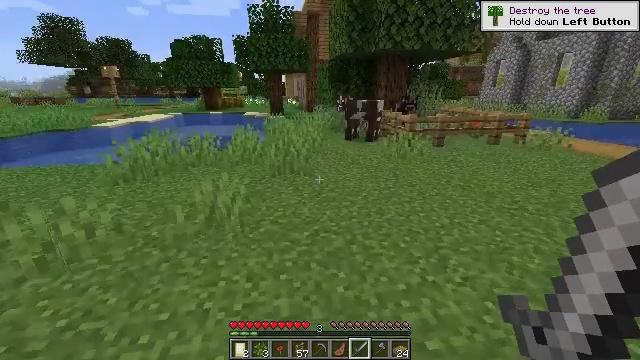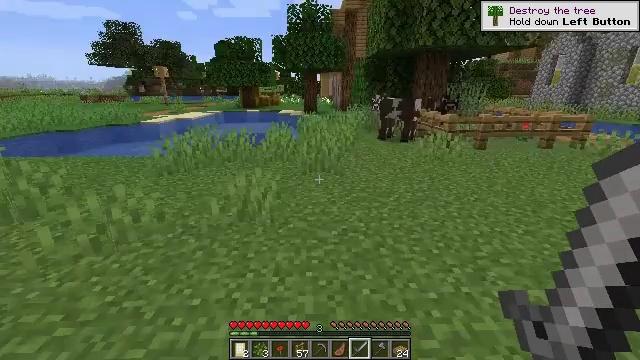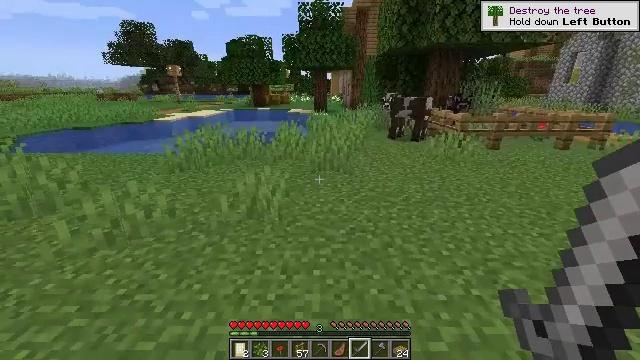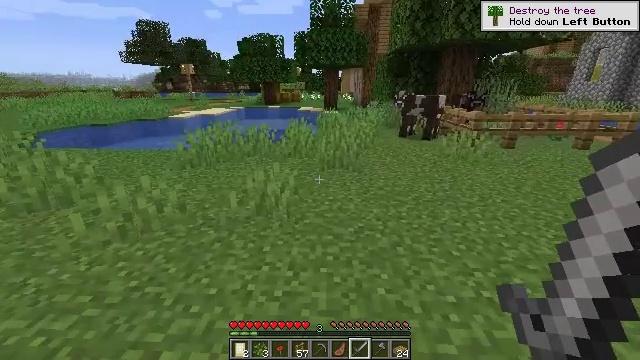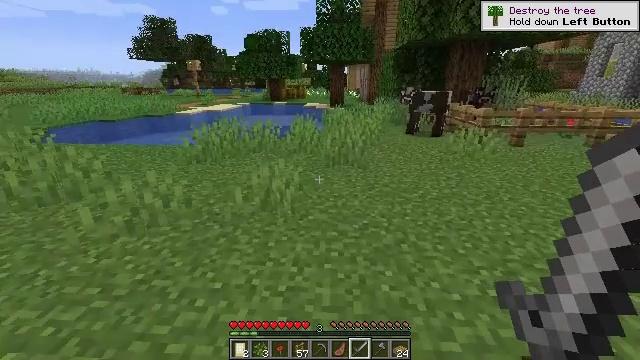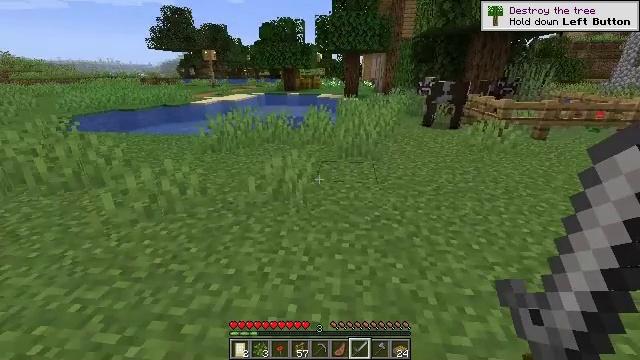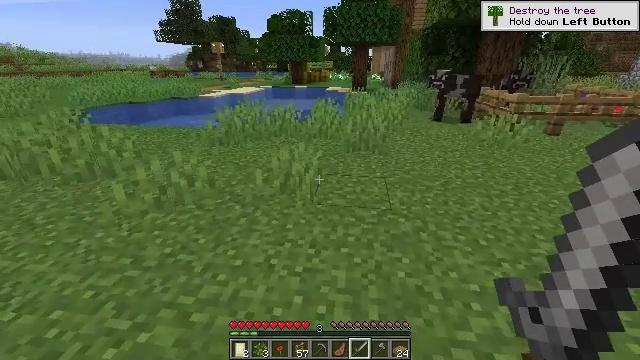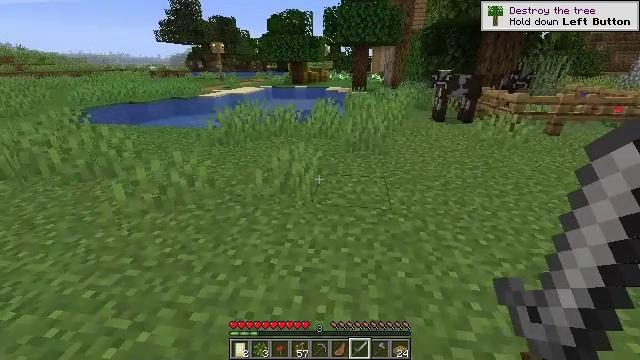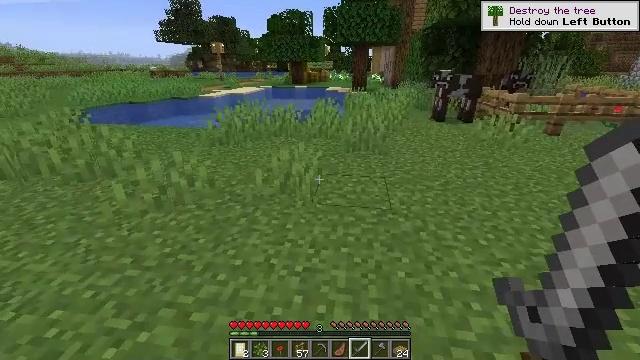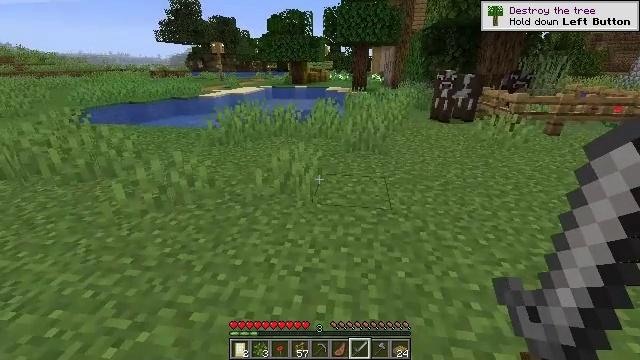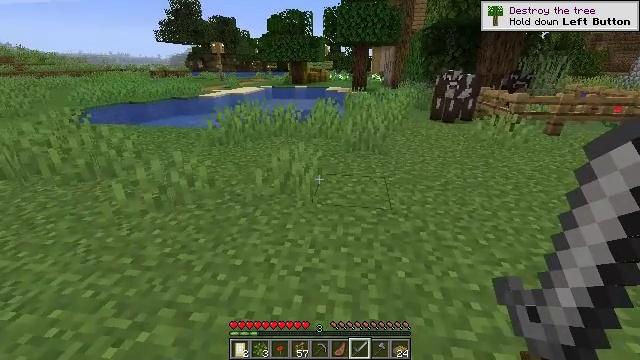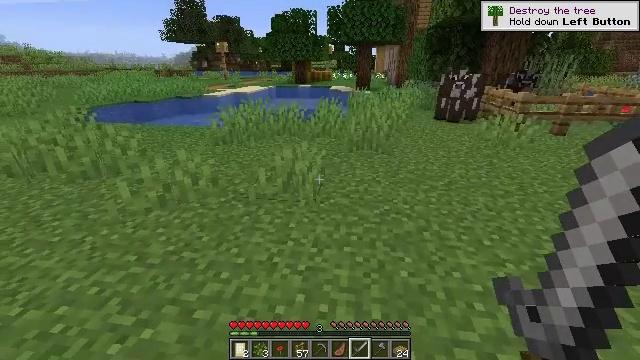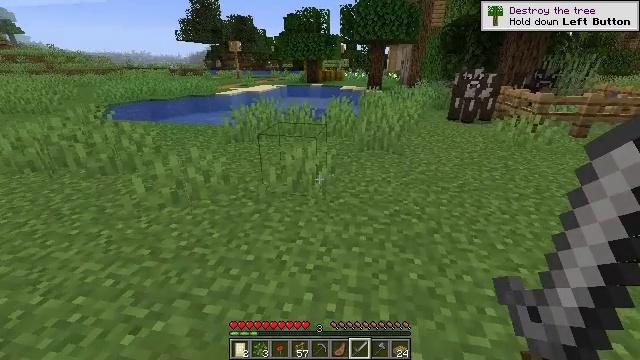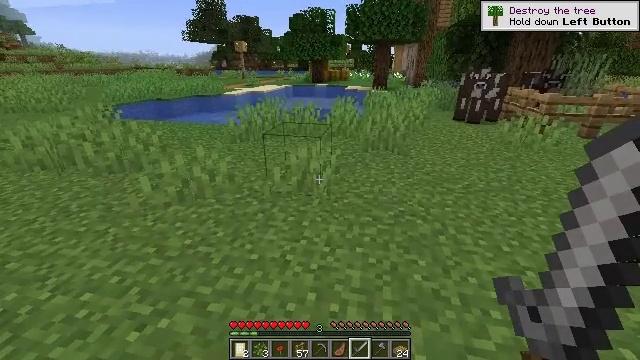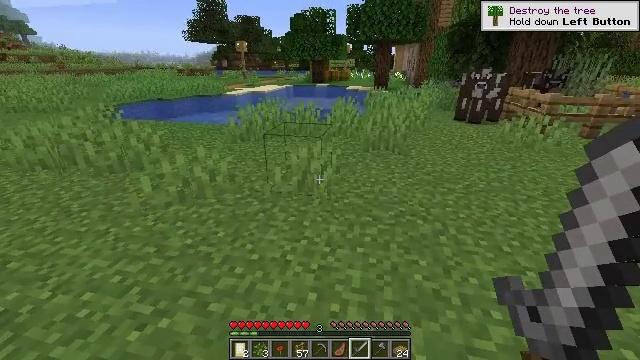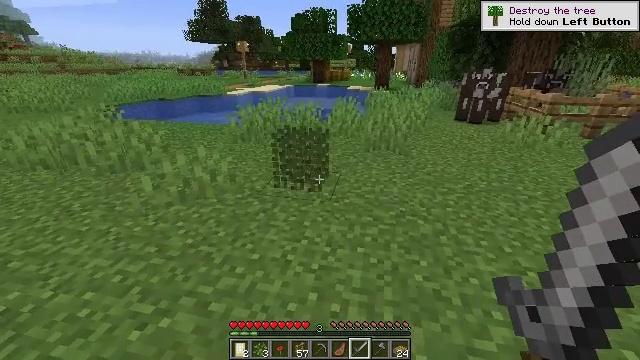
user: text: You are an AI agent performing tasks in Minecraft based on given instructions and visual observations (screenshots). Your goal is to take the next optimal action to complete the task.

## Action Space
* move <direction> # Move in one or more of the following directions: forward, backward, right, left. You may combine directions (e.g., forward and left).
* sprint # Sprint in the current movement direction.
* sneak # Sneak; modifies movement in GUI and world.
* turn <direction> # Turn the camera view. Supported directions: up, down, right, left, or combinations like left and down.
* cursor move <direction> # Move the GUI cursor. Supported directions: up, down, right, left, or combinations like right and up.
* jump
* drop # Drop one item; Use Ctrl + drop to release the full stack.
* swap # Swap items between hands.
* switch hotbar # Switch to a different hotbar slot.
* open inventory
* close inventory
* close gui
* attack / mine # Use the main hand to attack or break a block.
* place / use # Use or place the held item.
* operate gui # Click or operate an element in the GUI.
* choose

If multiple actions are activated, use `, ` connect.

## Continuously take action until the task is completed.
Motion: motion action
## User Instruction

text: Mine the grass in the plains.
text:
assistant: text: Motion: turn left
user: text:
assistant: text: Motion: turn left
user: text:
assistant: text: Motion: turn left
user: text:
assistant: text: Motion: turn left
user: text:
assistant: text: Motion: turn left and down
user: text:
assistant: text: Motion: turn left and down
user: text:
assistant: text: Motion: no_op
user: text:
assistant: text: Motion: no_op
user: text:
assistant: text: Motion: no_op
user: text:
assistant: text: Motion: no_op
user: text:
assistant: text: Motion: no_op
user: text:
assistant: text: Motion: turn left
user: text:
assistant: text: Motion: turn left
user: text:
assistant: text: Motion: no_op
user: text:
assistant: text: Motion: attack / mine
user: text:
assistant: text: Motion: attack / mine
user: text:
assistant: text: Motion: attack / mine
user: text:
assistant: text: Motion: attack / mine
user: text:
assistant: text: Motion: no_op
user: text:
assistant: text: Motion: no_op
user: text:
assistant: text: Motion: no_op
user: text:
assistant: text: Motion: turn left
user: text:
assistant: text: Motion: turn left
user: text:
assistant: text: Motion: turn left
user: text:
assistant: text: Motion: move forward, turn left
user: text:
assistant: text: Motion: move forward, turn left
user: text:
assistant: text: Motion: move forward, turn left
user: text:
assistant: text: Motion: move forward, turn left
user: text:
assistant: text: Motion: move forward, turn left
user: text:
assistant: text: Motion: move forward, turn left